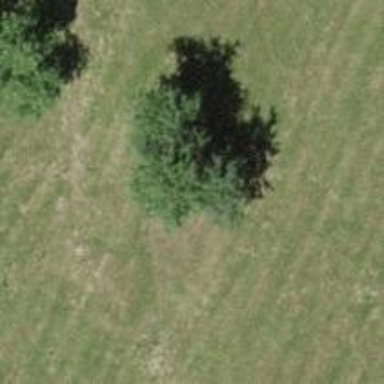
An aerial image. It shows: Beautiful tree in nature.